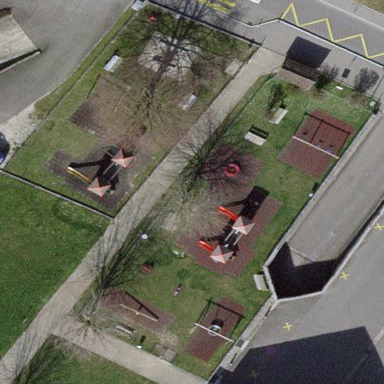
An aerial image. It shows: Playground area for leisure land.